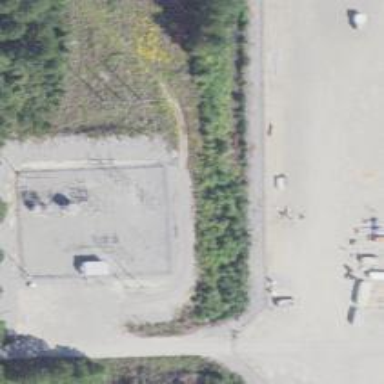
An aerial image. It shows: Distribution level power substation surrounded by fence.